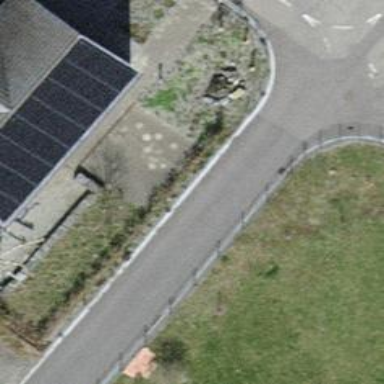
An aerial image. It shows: Bicycle parking area.